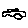
Label: car